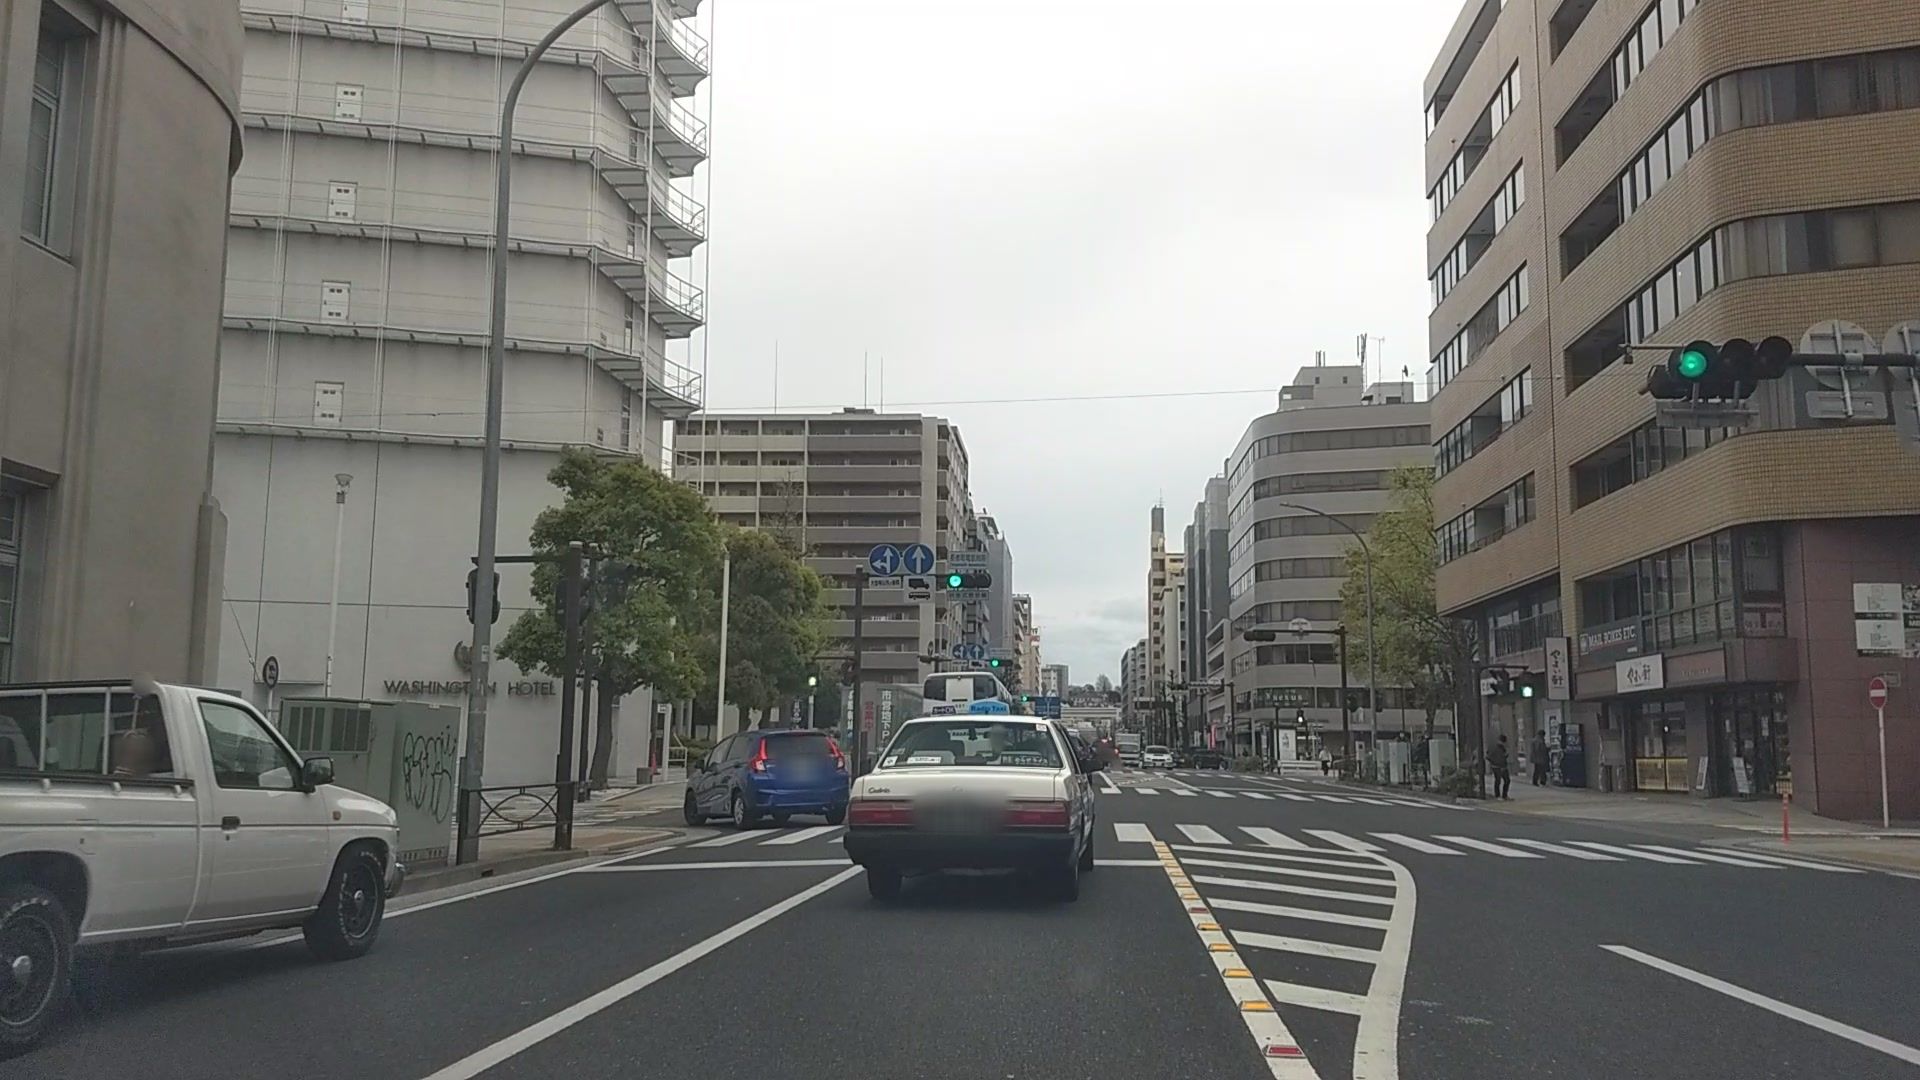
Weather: cloudy
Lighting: day
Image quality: good
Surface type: driving surface
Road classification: primary
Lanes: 4.0
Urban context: urban centre
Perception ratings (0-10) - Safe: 5.81, Lively: 9.18, Beautiful: 8.49, Boring: 0.94, Depressing: 1.98, Wealthy: 5.61